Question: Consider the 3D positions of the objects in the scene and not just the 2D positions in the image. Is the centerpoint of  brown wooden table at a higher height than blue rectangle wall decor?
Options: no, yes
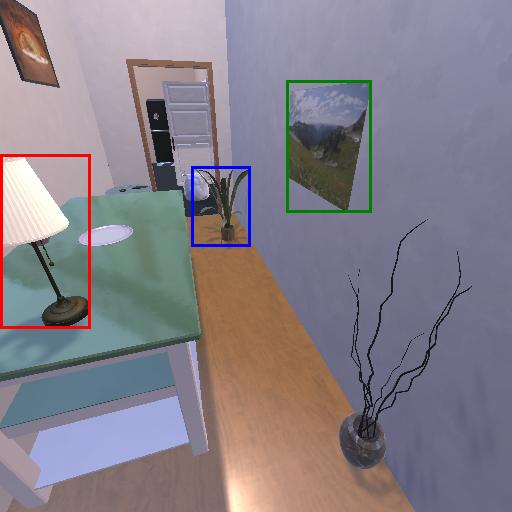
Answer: no